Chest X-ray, AP view. Patient: 21 years old, sex M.
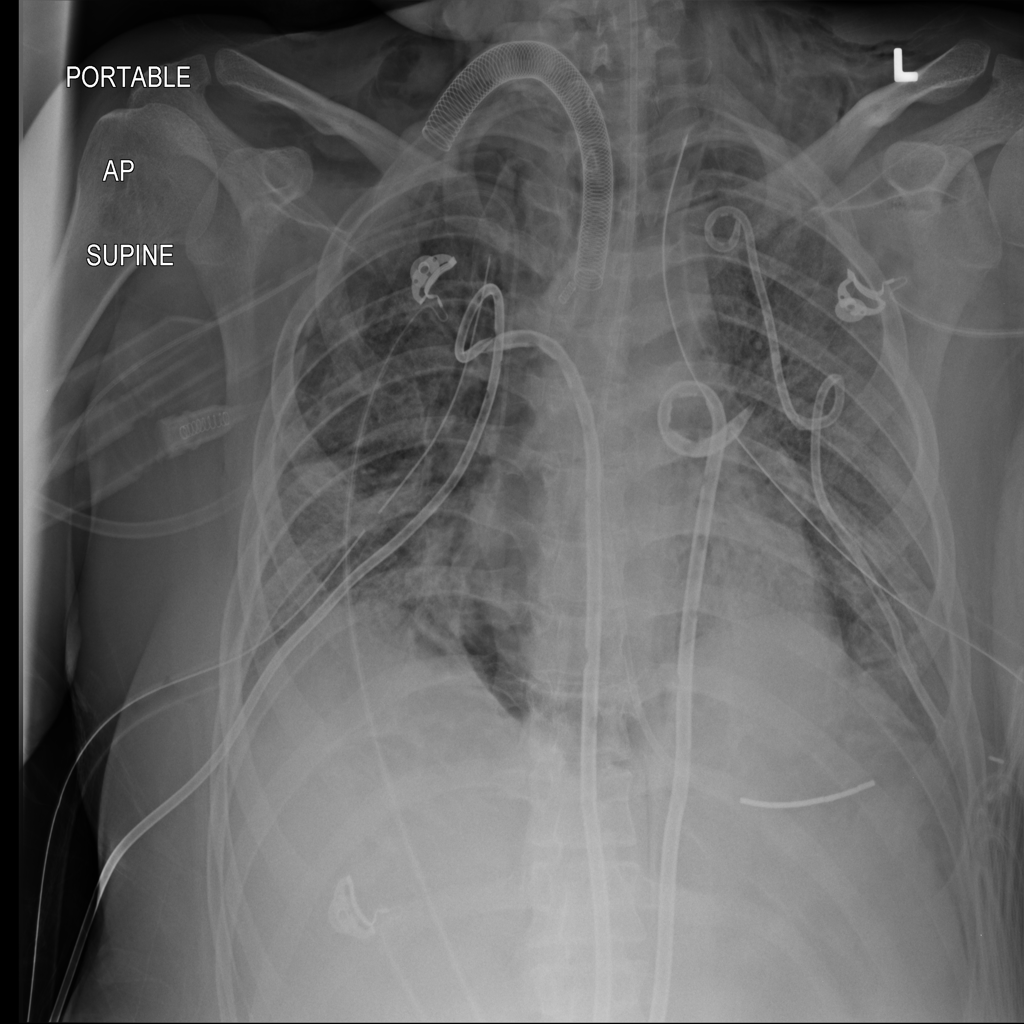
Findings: Infiltration, Pneumothorax